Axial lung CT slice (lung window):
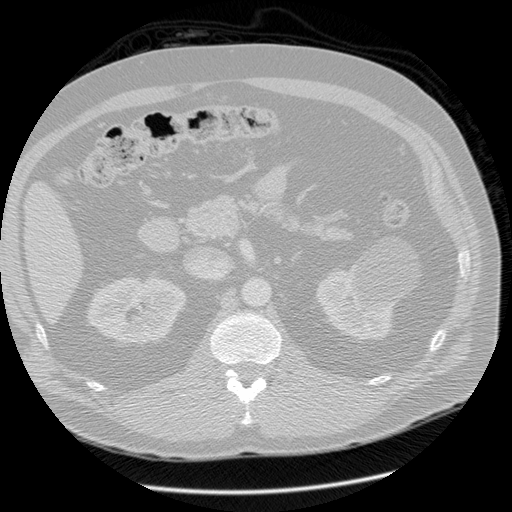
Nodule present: no